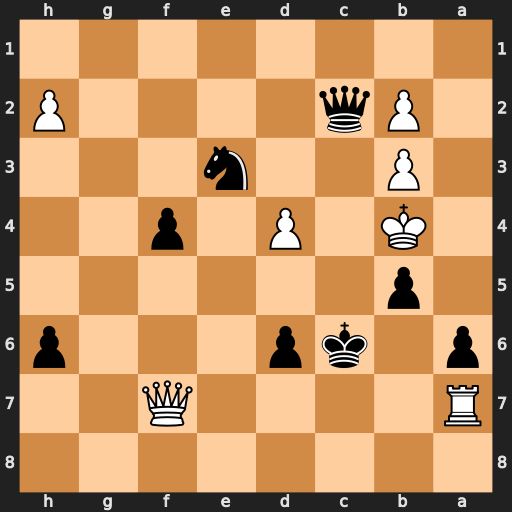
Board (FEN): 8/R4Q2/p1kp3p/1p6/1K1P1p2/1P2n3/1Pq4P/8
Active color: b
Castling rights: -
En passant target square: -
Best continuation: Qd2+ Ka3 Qa5#